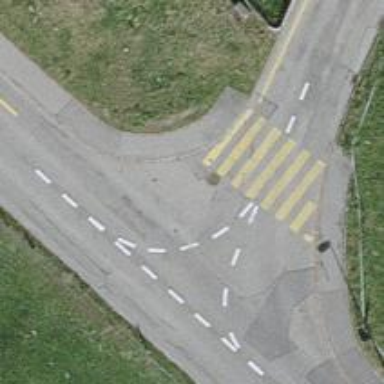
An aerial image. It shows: Uncontrolled zebra crossing with zebra markings.